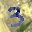
Label: 3